Field crop: tomato
Growth stage: 1
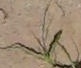
Species: cyperus